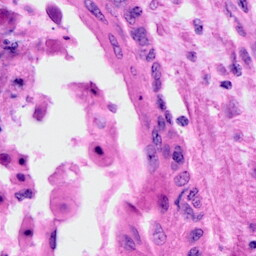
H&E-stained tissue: Cervix